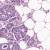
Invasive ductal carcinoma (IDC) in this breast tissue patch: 1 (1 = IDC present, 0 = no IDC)